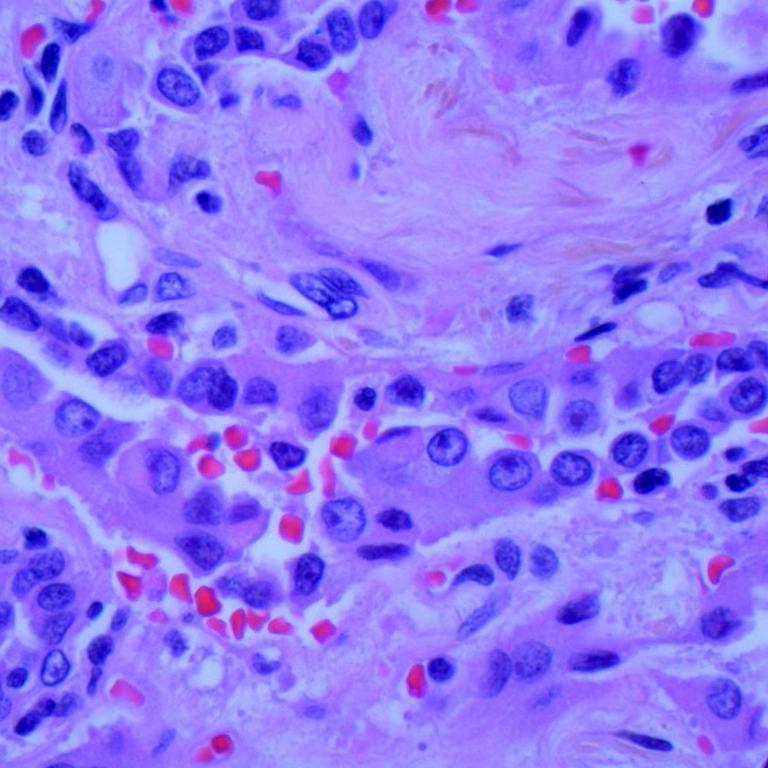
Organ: lung
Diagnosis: adenocarcinomas